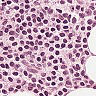
Metastatic tissue present: no